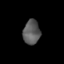
Tissue: skin
Cell type: Epithelial cells
Senescence score: 0.8759
Nuclear area (px): 404
Mean DAPI intensity: 91.181